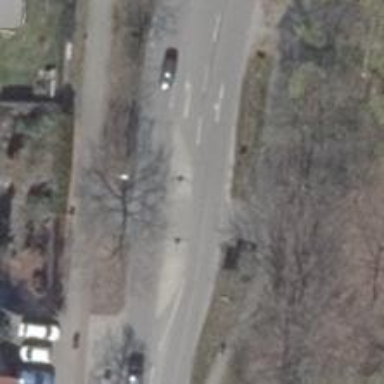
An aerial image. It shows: Uncontrolled crossing with pedestrian island.